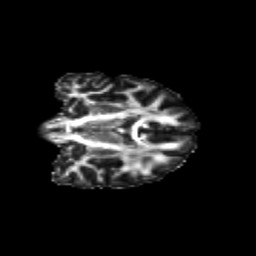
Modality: FA
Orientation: coronal
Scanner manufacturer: siemens
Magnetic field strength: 3 T
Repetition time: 9.2 s
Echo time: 0.084 s